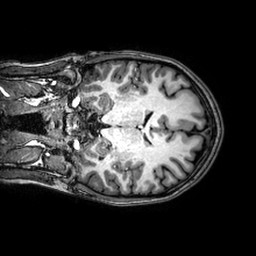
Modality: T1w
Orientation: coronal
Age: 22
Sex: female